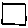
Label: square